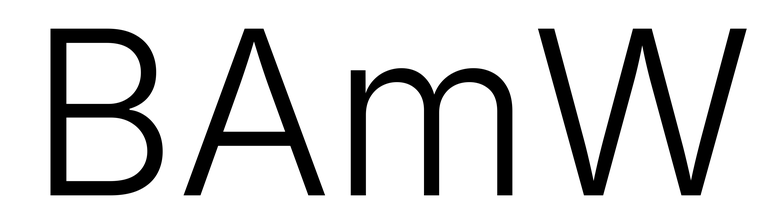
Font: Inter_Light